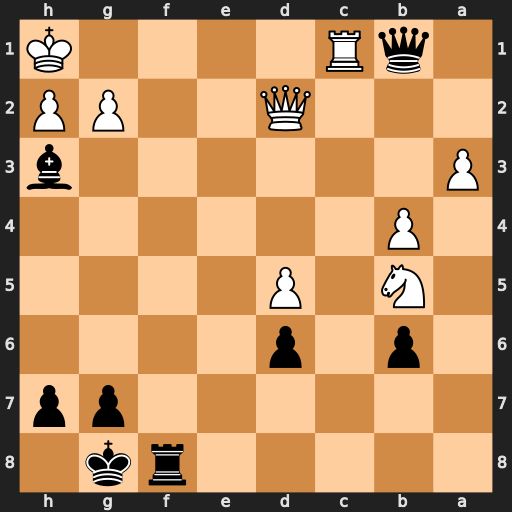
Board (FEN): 5rk1/6pp/1p1p4/1N1P4/1P6/P6b/3Q2PP/1qR4K
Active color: b
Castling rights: -
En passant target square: -
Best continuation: Rf1+ Rxf1 Qxf1#